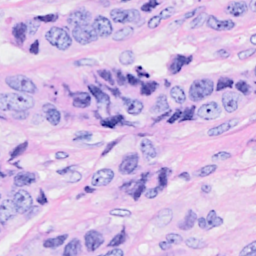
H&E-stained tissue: Breast